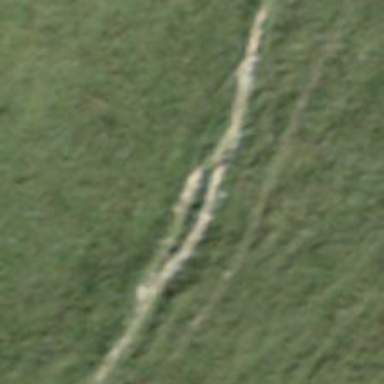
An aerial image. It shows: Path.